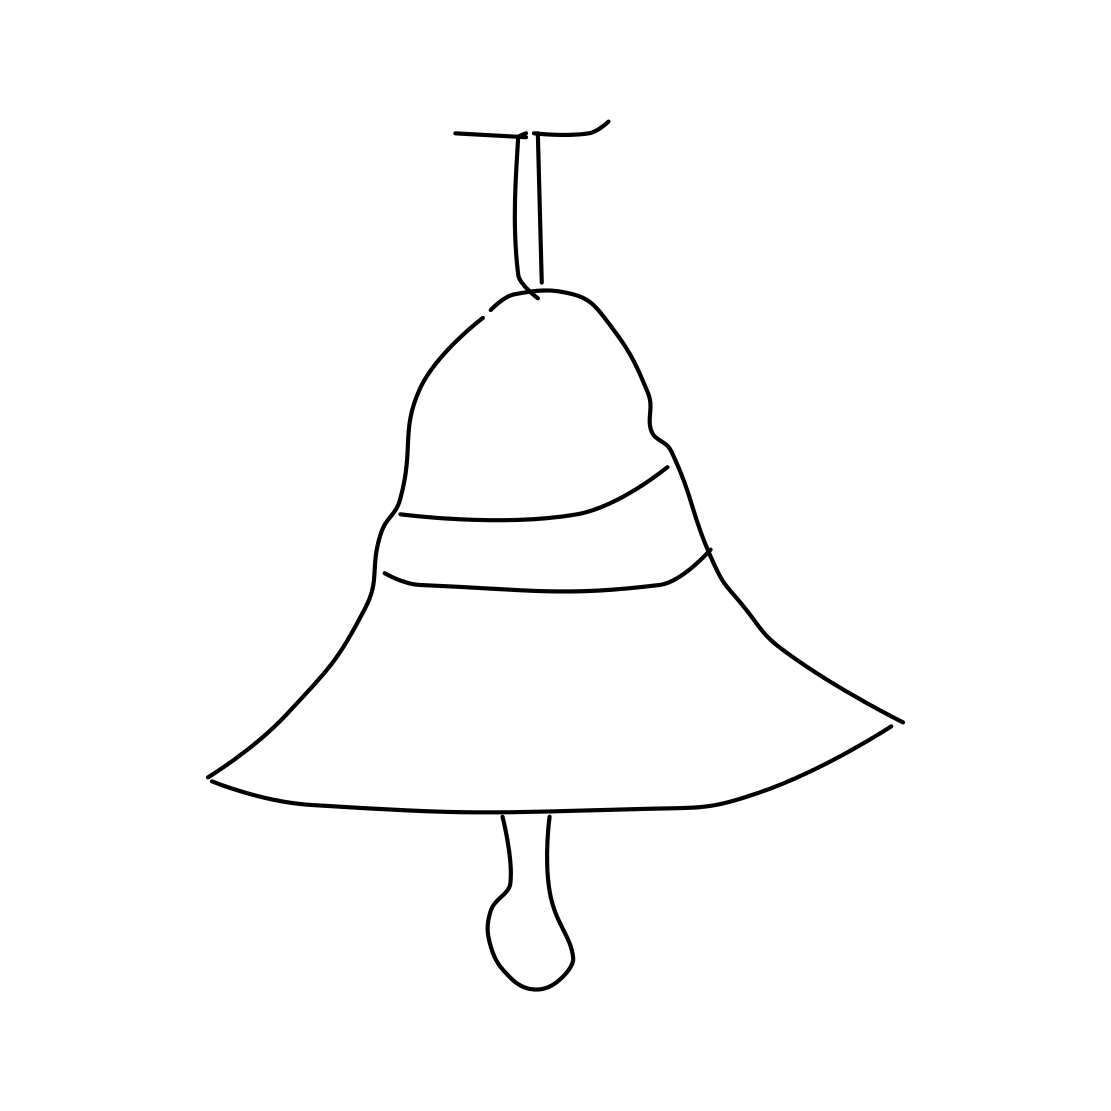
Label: bell